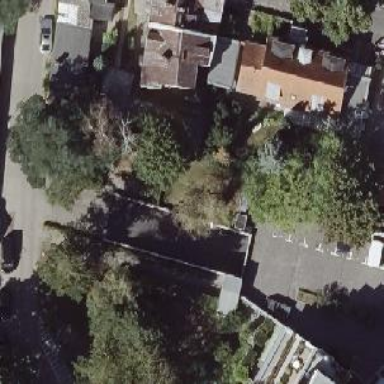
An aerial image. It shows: Parking entrance.